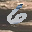
Label: 6